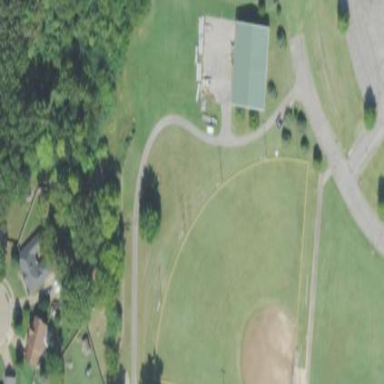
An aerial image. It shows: Baseball pitch for leisure and sports activities.